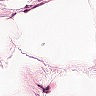
Metastatic tissue present: no